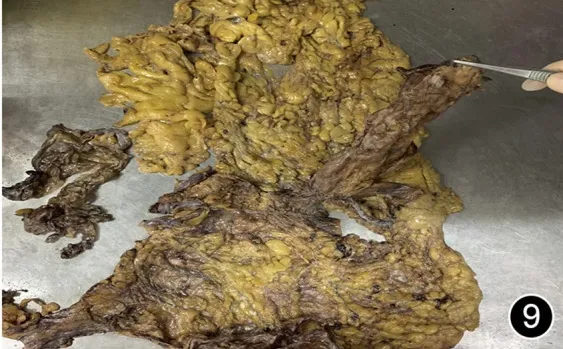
After six rounds of chemotherapy and four rounds of immunotherapy, a total peritonectomy was performed, and hard nodules were seen in the omental tissue.
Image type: medical_photograph (other_medical_photograph)